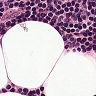
Metastatic tissue present: no